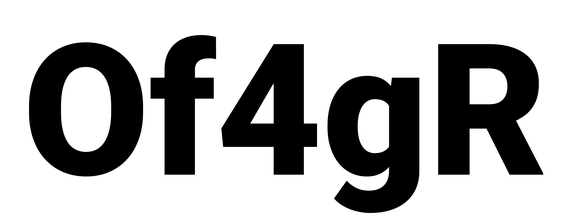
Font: Roboto_Black